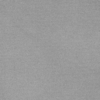
Label: dusty